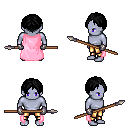
a pixel art fantasy rpg character, male body template, dark elf, purple skin, pink cape, gold greaves, black parted hairstyle, metal gloves, spear, four views (front, back, left, right), 2x2 character sprite sheet, small pixel art, hard edges, no anti-aliasing